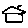
Label: house